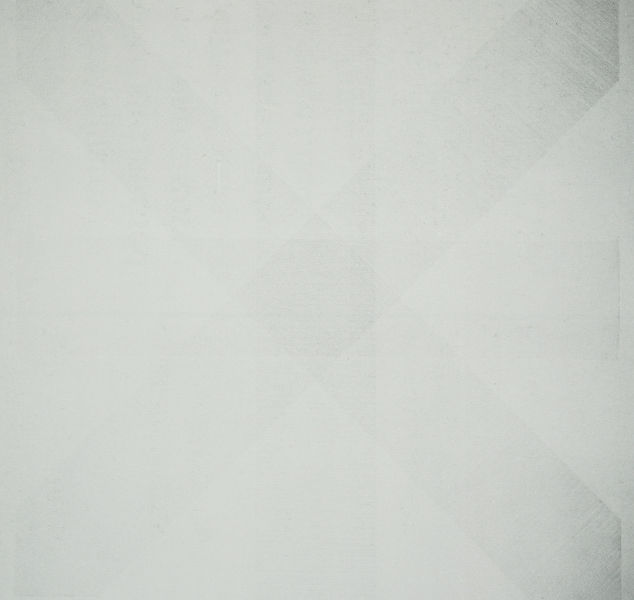
Titel: Bands of parallel lines from four directions
Künstler: Sol Lewitt
Standort: New York
Institution: Privatsammlung
Schlagwörter: weiß, dreieck, grau, hell, schwarz, symbol, abstrakt, leere, modern, monochrom, linien, balken, kreuz, linie, form, schraffur, schraffuren, diagonal, geometrisch, diagonalen, sol, grautöne, dreiecke, lewitt, quadrat, pfeile, minimal, andreaskreuz, sol lewitt, gefahrenzeichen